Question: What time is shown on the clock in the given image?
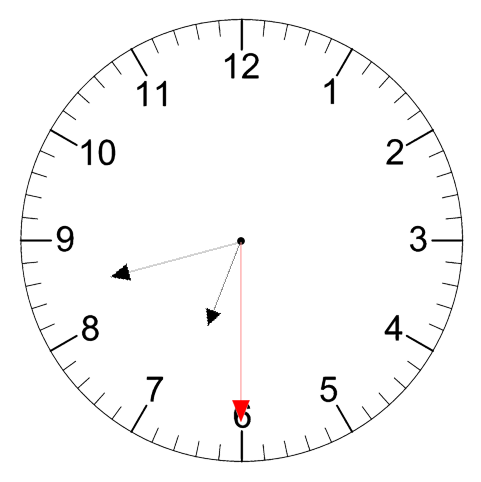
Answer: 06:42:30